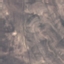
Land use / land cover class: HerbaceousVegetation